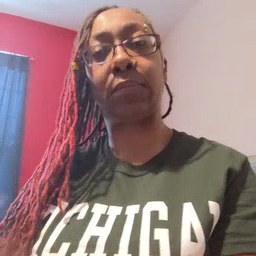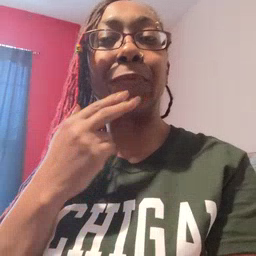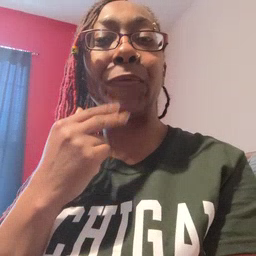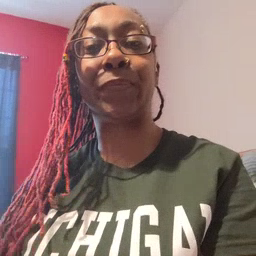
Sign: cute